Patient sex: M
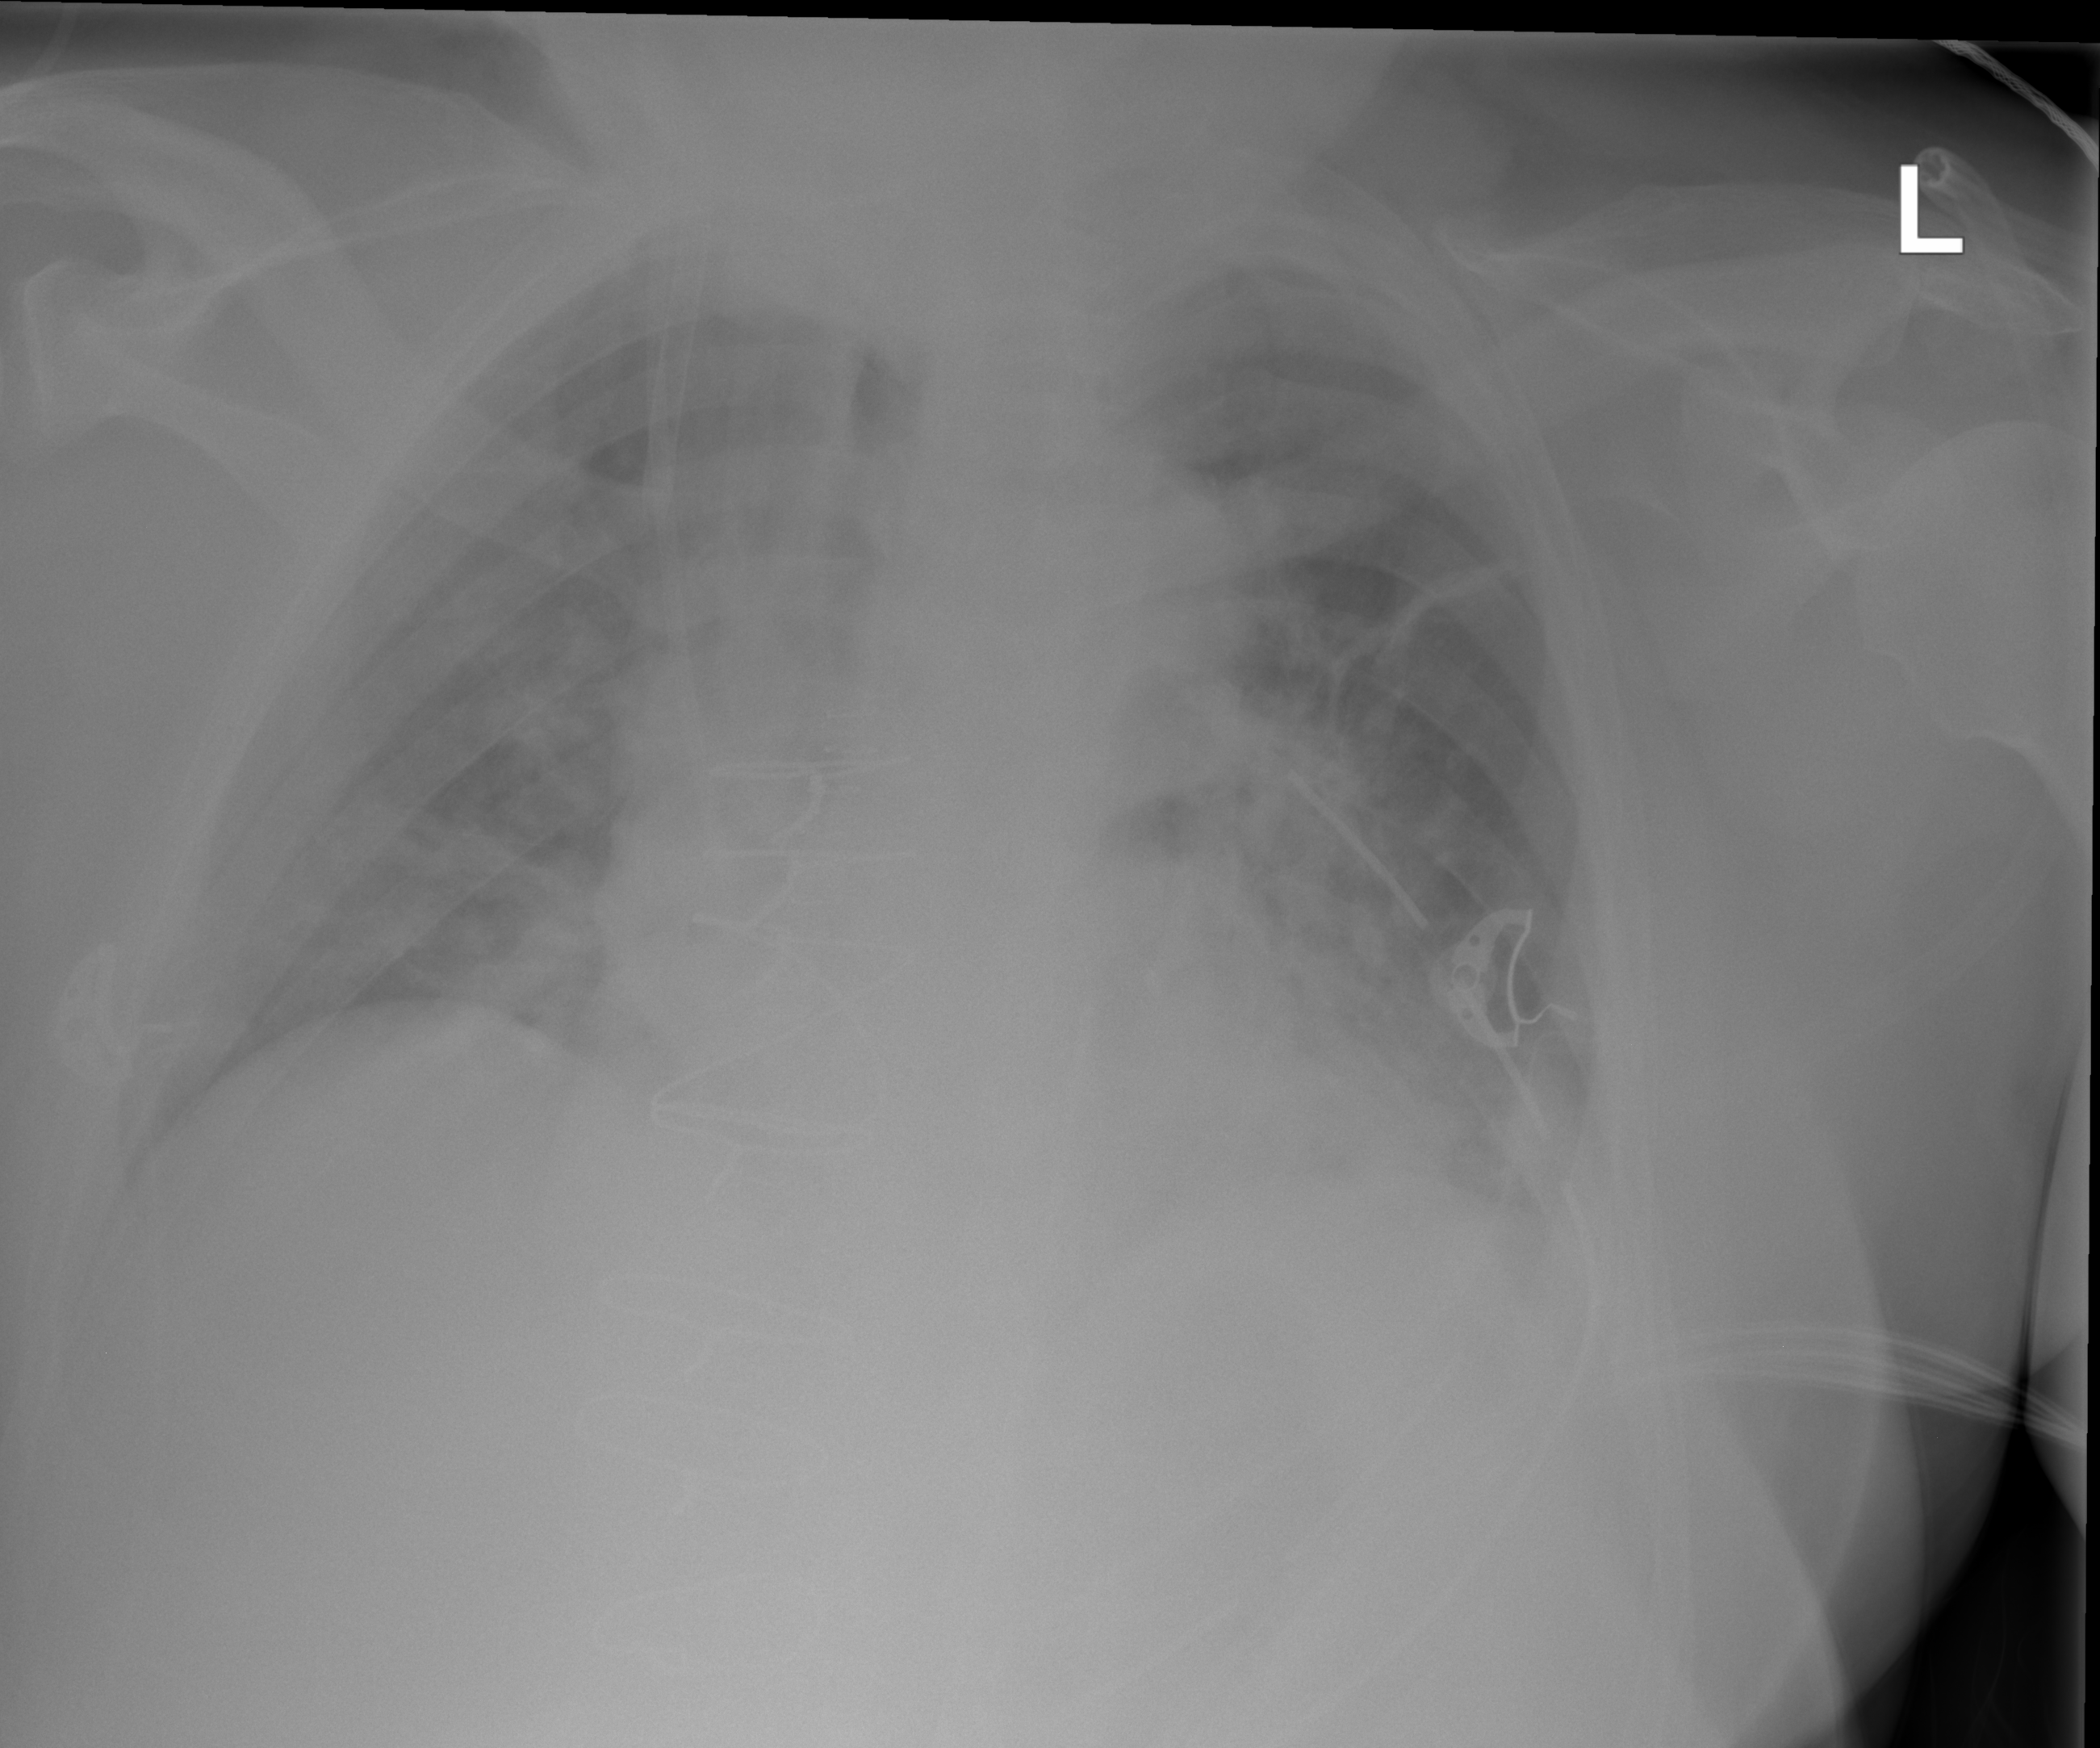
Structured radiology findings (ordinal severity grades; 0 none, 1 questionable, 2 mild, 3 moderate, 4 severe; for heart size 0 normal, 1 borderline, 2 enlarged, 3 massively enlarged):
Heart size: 2
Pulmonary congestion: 0
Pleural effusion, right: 0
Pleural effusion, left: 2
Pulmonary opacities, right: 0
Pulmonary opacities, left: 2
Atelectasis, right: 0
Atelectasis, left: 2